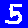
Digit: 5